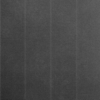
Label: dusty